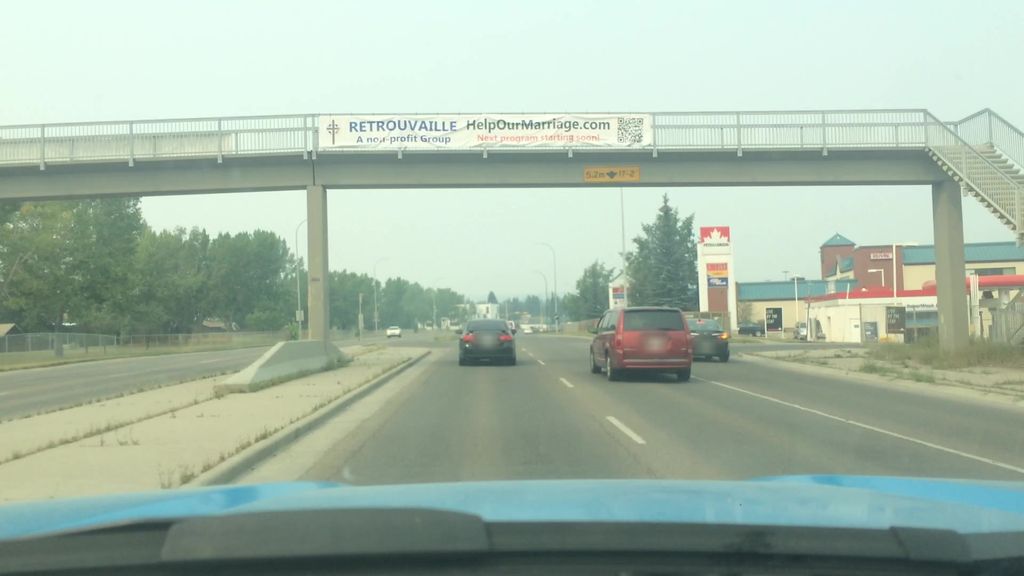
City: calgary